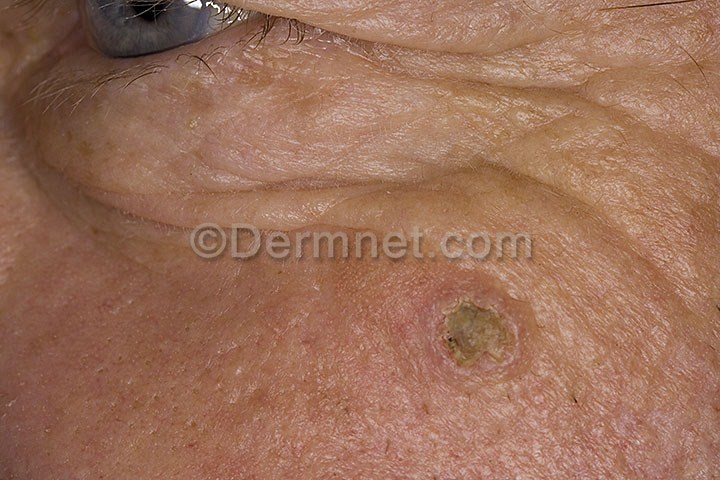
Disease: Seborrheic Keratoses and other Benign Tumors